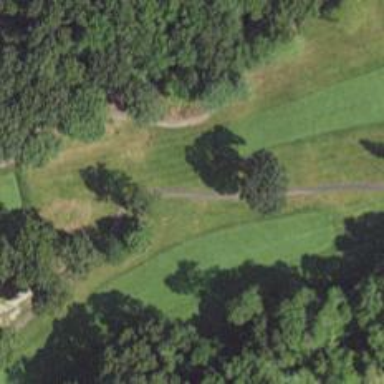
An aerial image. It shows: Service road designated as golf cart path.